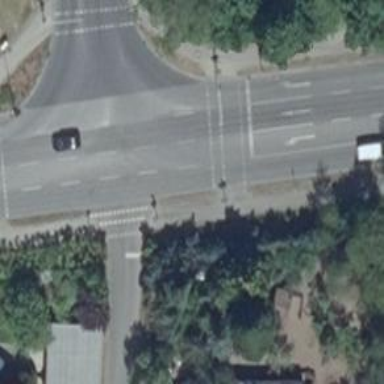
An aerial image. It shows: Traffic signals at road crossing.